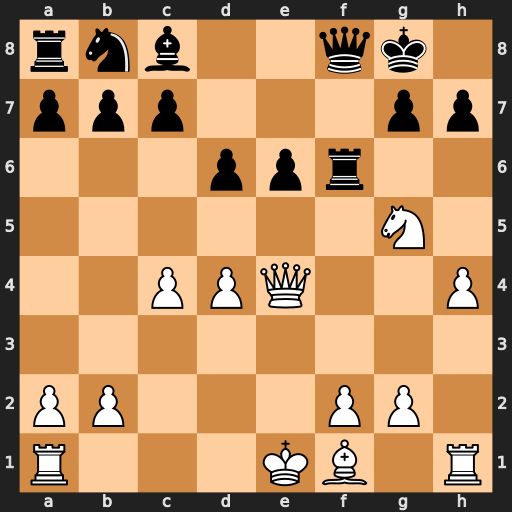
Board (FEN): rnb2qk1/ppp3pp/3ppr2/6N1/2PPQ2P/8/PP3PP1/R3KB1R
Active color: w
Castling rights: KQ
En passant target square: -
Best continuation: Qxh7#